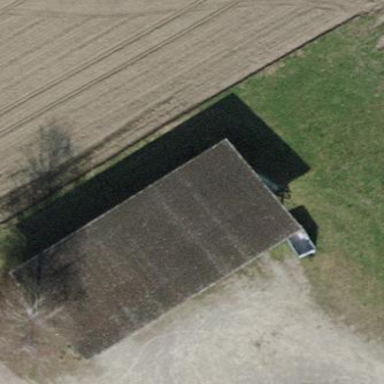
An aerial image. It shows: Shed building.